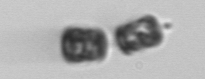
Label: Thalassiosira